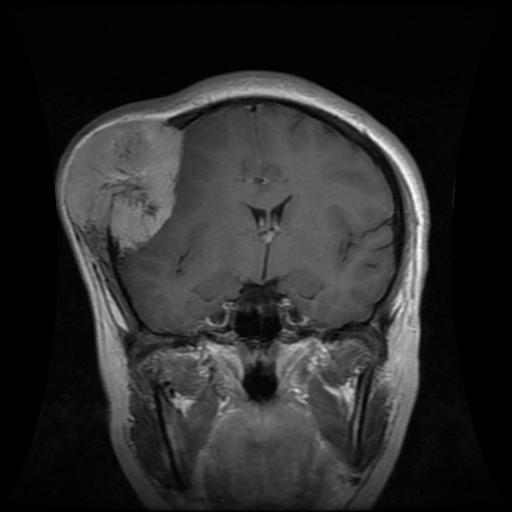
Label: meningioma